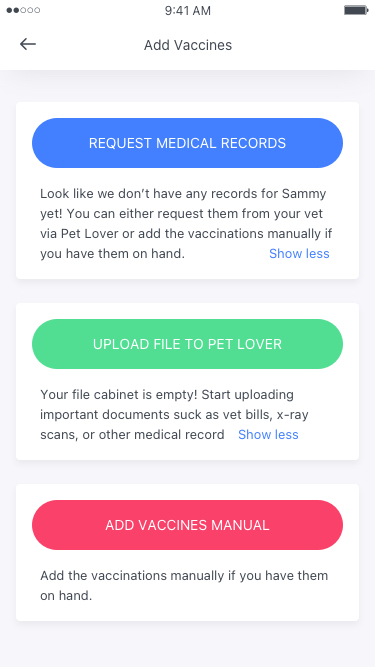
Text in this UI design:
Look like we don’t have any records for Sammy yet! You can either request them from your vet via Pet Lover or add the vaccinations manually if you have them on hand.
Show less
Your file cabinet is empty! Start uploading important documents suck as vet bills, x-ray scans, or other medical record.
Show less
Add the vaccinations manually if you have them on hand.